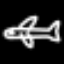
Label: airplane